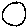
Label: circle